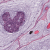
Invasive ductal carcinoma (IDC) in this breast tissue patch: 1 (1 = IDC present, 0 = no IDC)